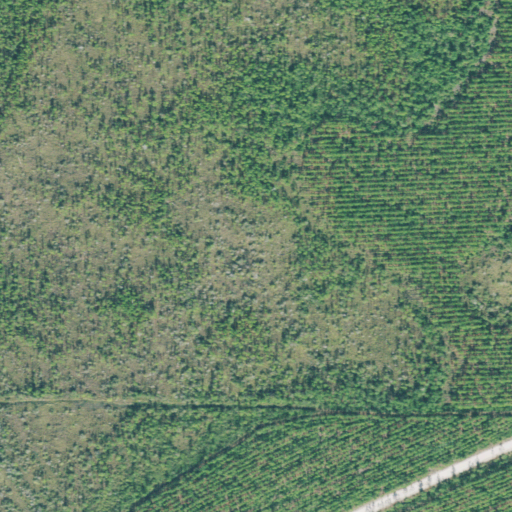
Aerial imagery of island in Georgia named Harpers Hammock containing woody wetlands, shrub, grassland, open development, and medium intensity development